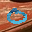
Label: 0